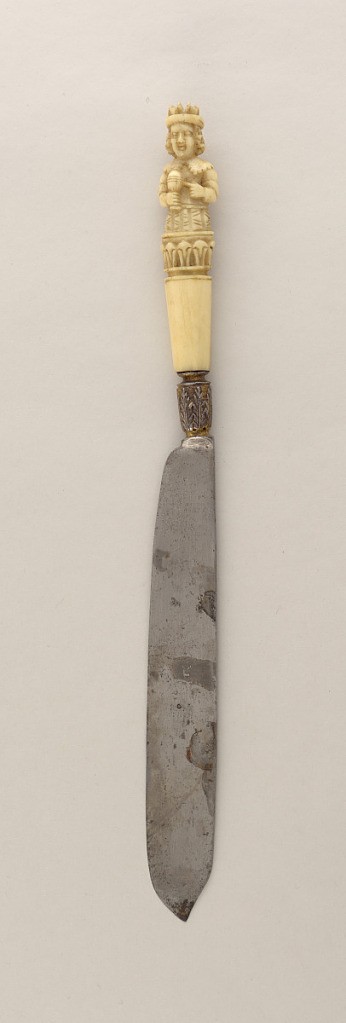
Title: Knife
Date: ca. 1600
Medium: ivory (whale bone?), silver, steel, gold
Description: Sabre-shaped blade with straight upper edge; plain bolster. Silver ferrule engraved with leaf-pattern; has traces of gilding. Carved ivory handle, oval in section, has plain lower part and a decorative pattern around the middle of the handle. Upper part of handle carved in the shape of a king (shown from the waist up) wearing a crown. He is holding a chalice in one hand while pointing to it with the other hand.